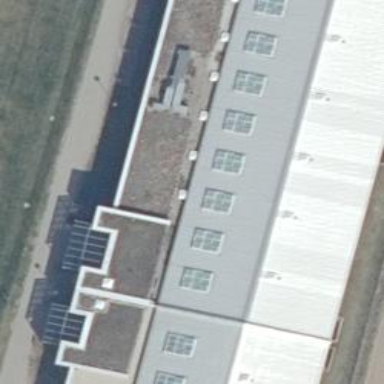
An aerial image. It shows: Building.